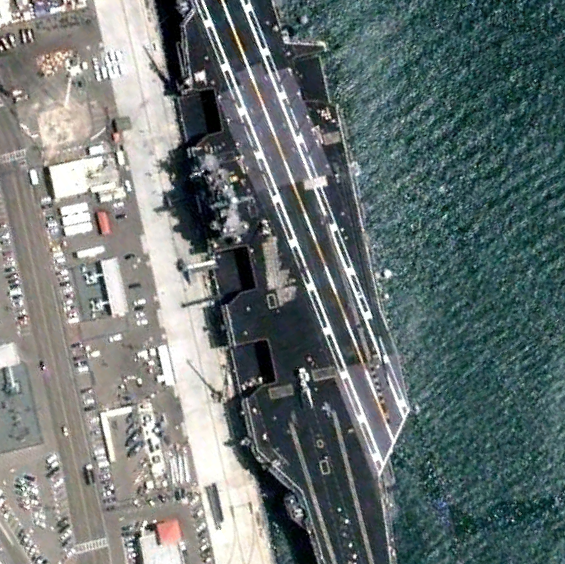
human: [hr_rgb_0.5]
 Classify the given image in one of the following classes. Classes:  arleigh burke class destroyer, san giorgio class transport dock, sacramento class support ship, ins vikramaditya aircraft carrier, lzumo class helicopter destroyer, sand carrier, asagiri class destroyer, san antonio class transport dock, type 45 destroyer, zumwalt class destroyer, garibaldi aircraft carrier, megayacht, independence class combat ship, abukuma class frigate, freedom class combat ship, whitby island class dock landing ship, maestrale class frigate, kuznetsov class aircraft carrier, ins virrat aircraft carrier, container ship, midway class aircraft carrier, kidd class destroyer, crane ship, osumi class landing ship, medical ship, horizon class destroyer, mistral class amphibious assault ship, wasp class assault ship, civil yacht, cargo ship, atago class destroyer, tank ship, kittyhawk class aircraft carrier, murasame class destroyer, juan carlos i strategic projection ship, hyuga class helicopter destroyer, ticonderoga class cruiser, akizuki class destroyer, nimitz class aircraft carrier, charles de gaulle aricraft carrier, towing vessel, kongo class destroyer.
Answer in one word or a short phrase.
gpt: Nimitz class aircraft carrier